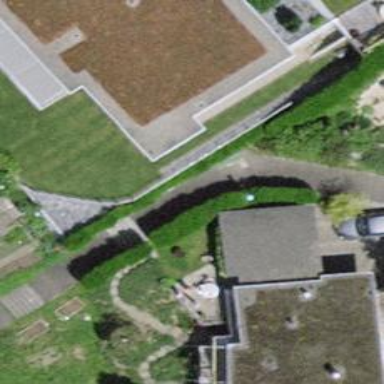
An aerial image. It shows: Hedge acting as barrier.